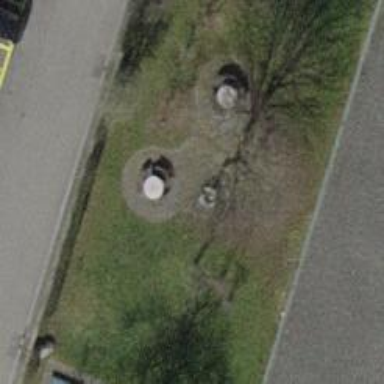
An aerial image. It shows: BBQ amenity.